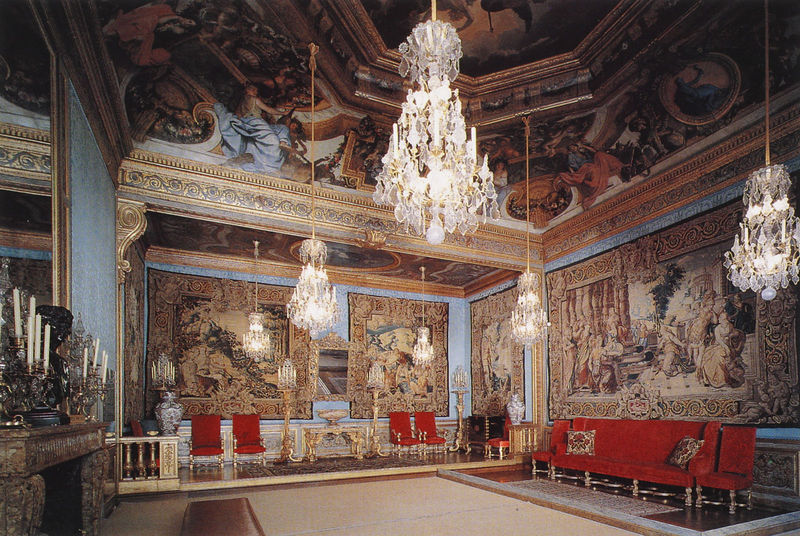
Titel: Vaux-le-Vicomte
Künstler: Louis Le Vau
Standort: Melun (EU - F)
Schlagwörter: gemälde, licht, rot, wand, barock, spiegel, gold, sessel, decke, kamin, vase, sofa, saal, gobelin, wandmalerei, kerzen, kronleuchter, leuchter, foto, antike, rom, fries, konsole, deckengemälde, abendmahl, prunk, thronsaal, sofe